Question: I'd like to access a static field of a class in a static function, but the field is still '<Uninitialized>'. How can I initialize this field?
'''
<?php
final class StaticTest {
private static $lookup = array(123, 456, 789);
public static function compute() {
return StaticTest::$lookup[0];
}
}
echo 'result: ' . StaticTest::compute();
?>
'''
As you can see in the following picture taken from the Eclipse PDT debugging the static field '$lookup' is '<Unitialized>'.

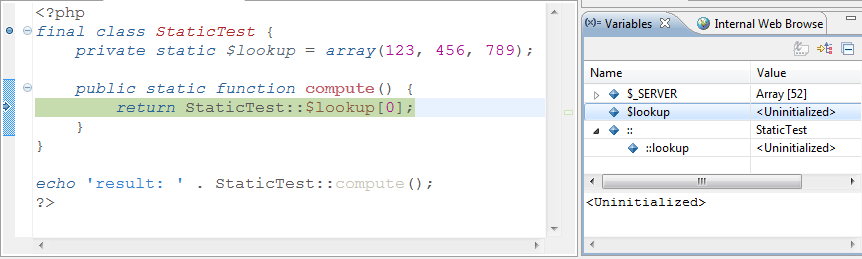
Answer: The error is happening because you are trying to call a private variable while not calling 'self' to access it.
I have given the below code a test and it seems to work. Oddly, I have also given your code a test, and that seems to work fine also.
To get around this, in your compute function, you should use this 'return self::$lookup[0];' instead of 'return StaticTest::$lookup[0];'.
Another way around this would be to change the 'private static $lookup = array(123, 456, 789);' to 'public static $lookup = array(123, 456, 789);'. Doing this, your code would work fine, but is not the recommended way.
Doing this, it should return the result you want. Think of it similar to non static classes, to access parameters (private or public) inside of a non-static class you can use '$this->', where as in a static class, you should use 'self::' instead. Also, not that using 'self::' to access a variable requires the '$' to be present, where as using '$this->' does not.
The answer provided by Dejv would also work, but involves using a singleton type class, which is definitely not needed for this procedure as it is instancing a new class each time, completely ignoring how static variables and functions can work.
Hope this answers your question.